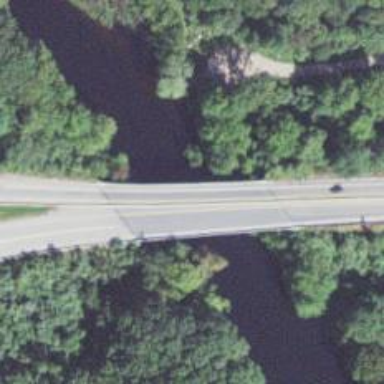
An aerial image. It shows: Asphalt bridge crossing over trunk highway expressway.